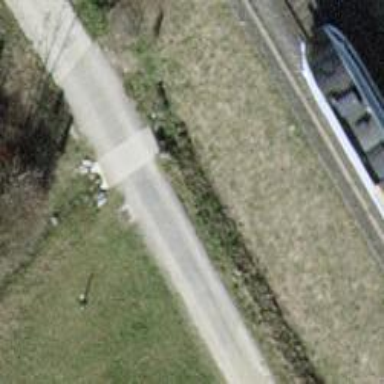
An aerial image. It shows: Culvert tunnel.